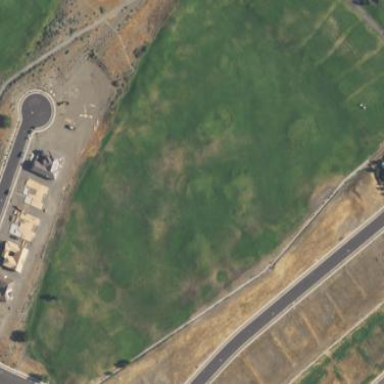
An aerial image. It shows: Rough area on grassy golf course.